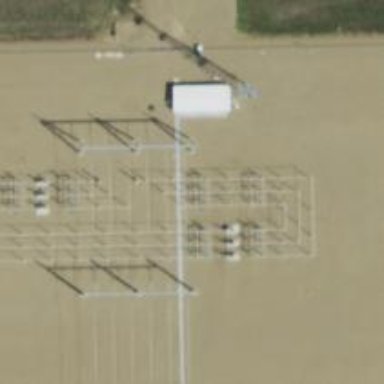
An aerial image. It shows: Switch for power supply.